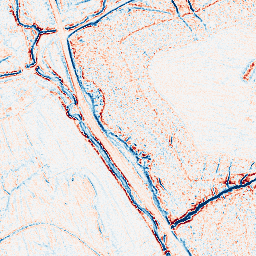
Category: edge_preserving
Decomposition family: anisotropic_diffusion
Decomposition parameters: iterations: 5
kappa: 50
gamma: 0.15
Upsampling method: quadratic
Upsampling parameters: scale: 2
Upsampling scale: 2